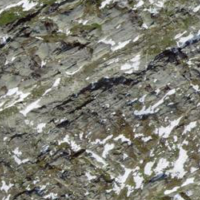
EUNIS habitat code: 48
Species observed at this site:
Eriophorum scheuchzeri